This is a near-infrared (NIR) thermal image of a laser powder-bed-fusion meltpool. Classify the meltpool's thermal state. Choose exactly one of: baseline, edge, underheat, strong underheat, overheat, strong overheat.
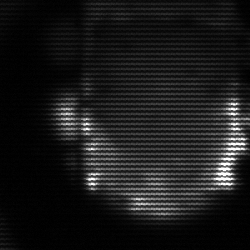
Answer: baseline